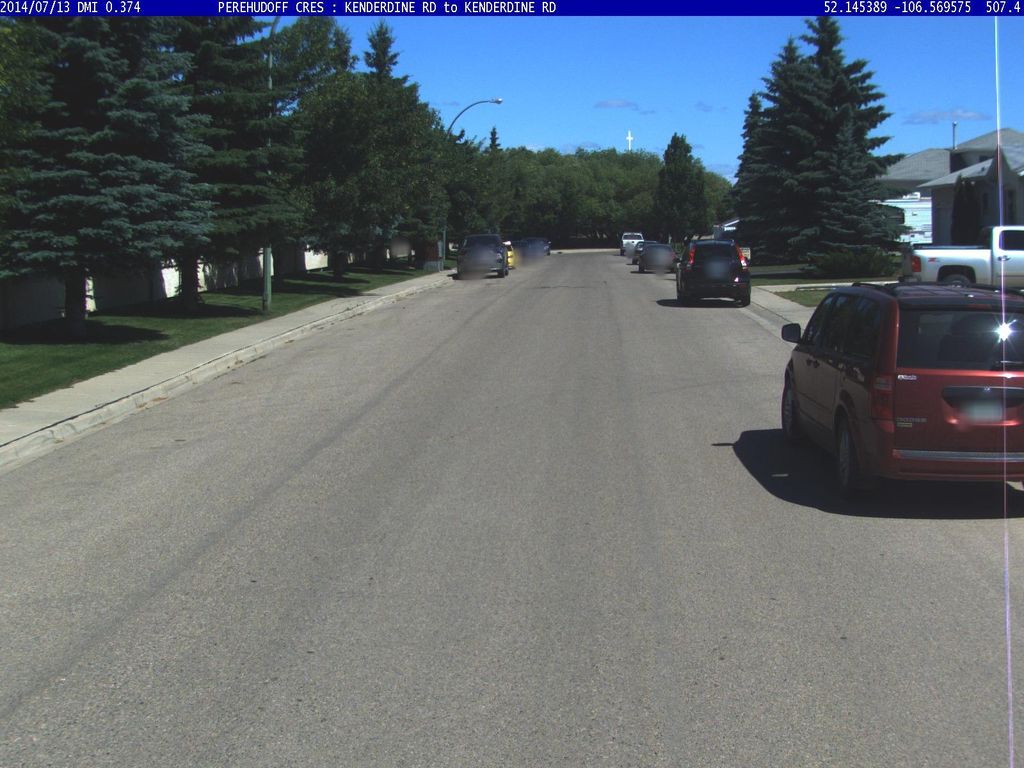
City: saskatoon